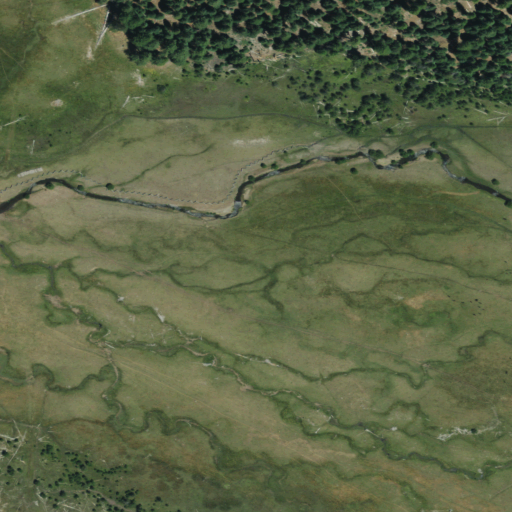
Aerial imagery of plain(s) in California named Deer Creek Meadows containing herbaceous wetlands, evergreen forest, and woody wetlands